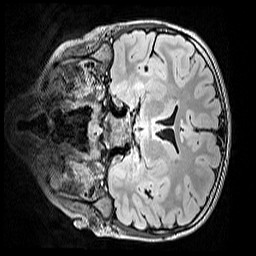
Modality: FLAIR
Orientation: coronal
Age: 9
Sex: male
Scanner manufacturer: siemens
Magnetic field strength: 3 T
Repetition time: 5 s
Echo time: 0.388 s